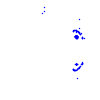
Particle: kaon